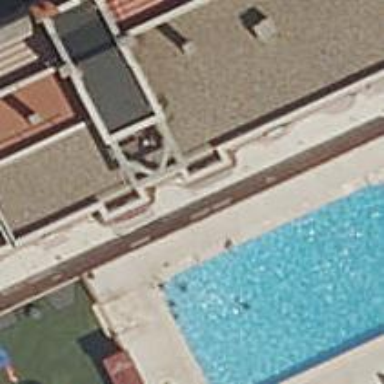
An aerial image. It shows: Swimming pool located in leisure land.